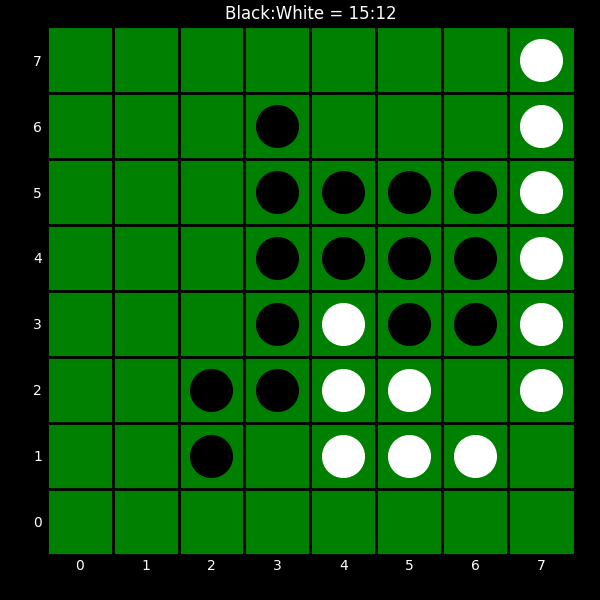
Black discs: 15
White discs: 12